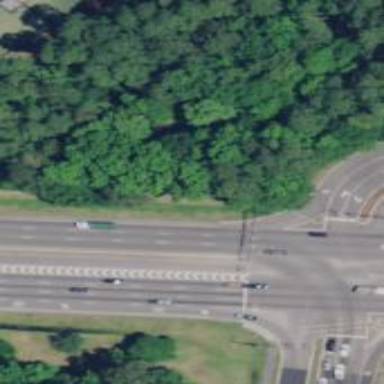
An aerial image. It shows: Trunk highway.